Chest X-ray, AP view. Patient: 27 years old, sex M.
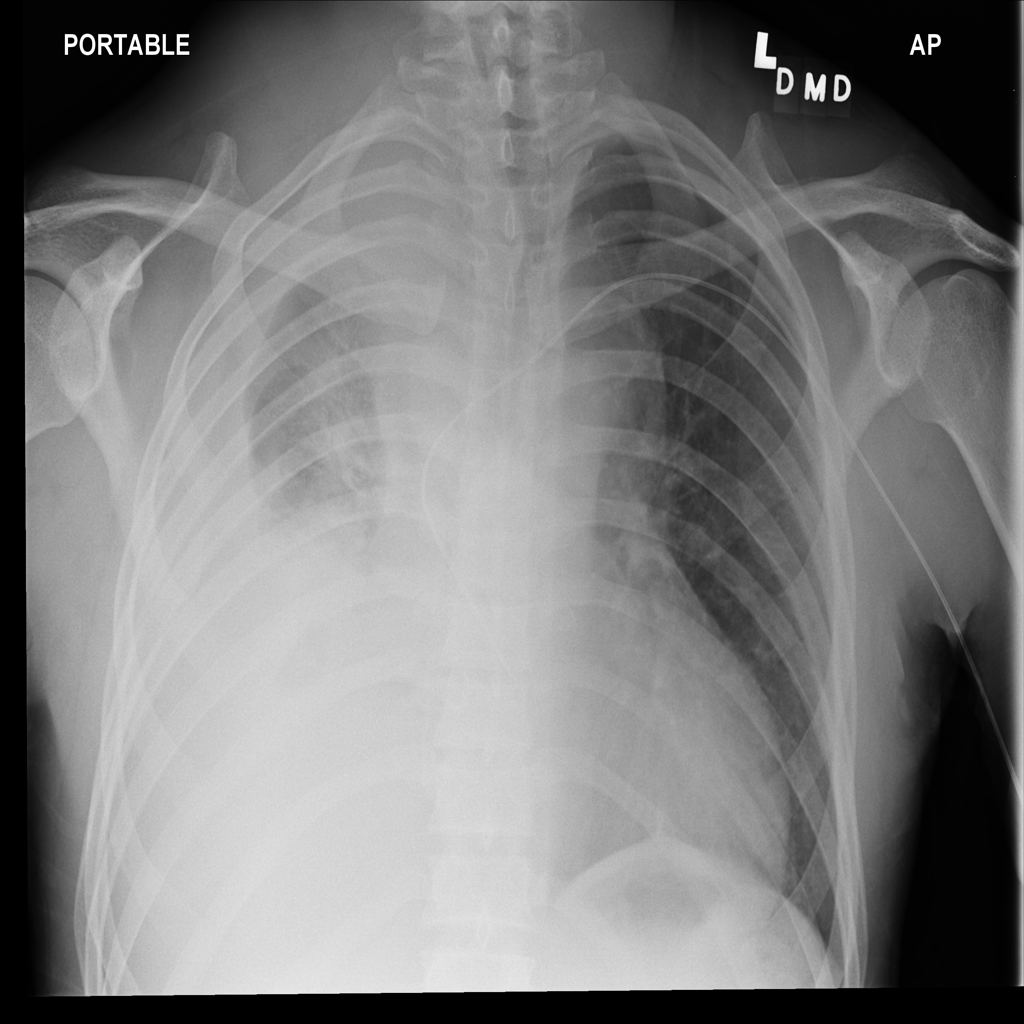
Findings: Effusion, Mass